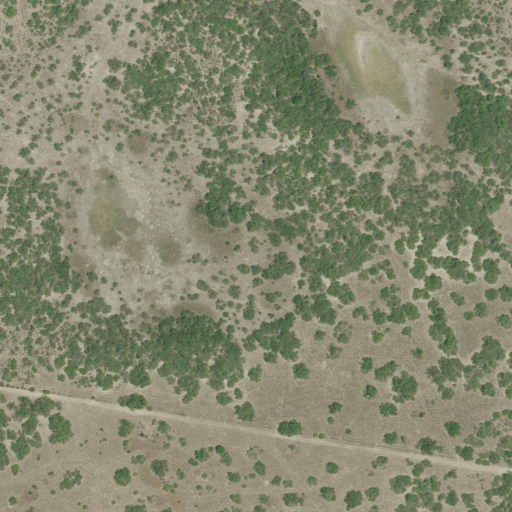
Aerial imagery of plain(s) in Texas named Padrones Pasture containing grassland, shrub, herbaceous wetlands, and woody wetlands